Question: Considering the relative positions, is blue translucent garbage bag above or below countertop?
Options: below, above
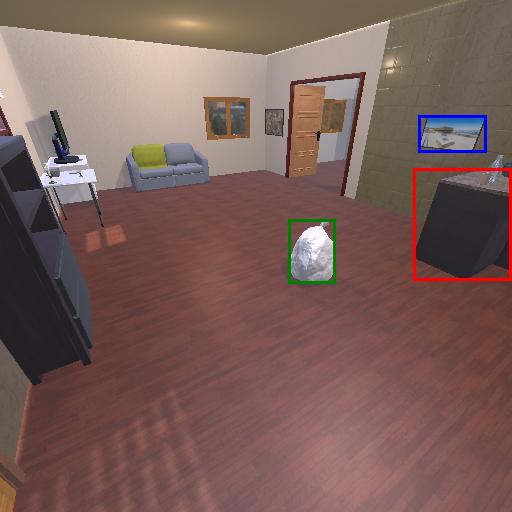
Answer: below